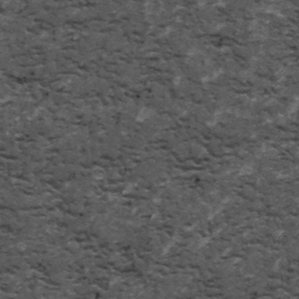
Label: frost